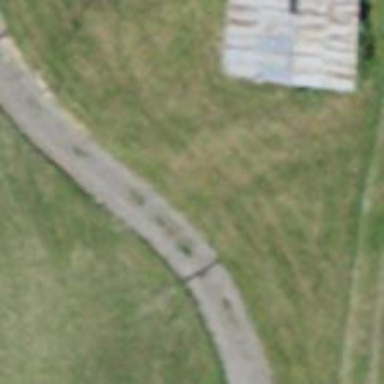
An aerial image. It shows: Track with grade3 tracktype.